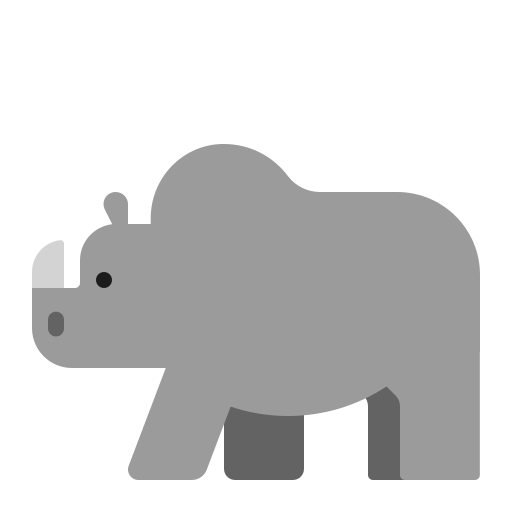
rhinoceros flat